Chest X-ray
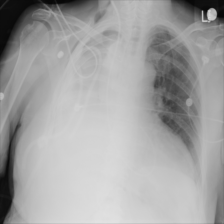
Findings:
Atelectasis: negative
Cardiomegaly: negative
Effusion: negative
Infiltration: negative
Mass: negative
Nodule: negative
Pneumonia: negative
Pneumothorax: negative
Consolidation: negative
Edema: negative
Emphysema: negative
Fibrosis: negative
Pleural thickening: negative
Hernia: negative